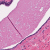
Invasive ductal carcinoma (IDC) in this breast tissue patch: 0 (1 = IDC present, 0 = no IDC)